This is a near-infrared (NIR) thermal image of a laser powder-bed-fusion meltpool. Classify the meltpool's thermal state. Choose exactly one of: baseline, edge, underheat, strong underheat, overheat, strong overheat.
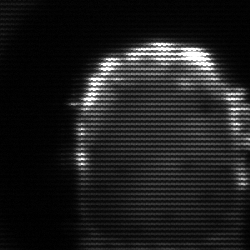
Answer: baseline